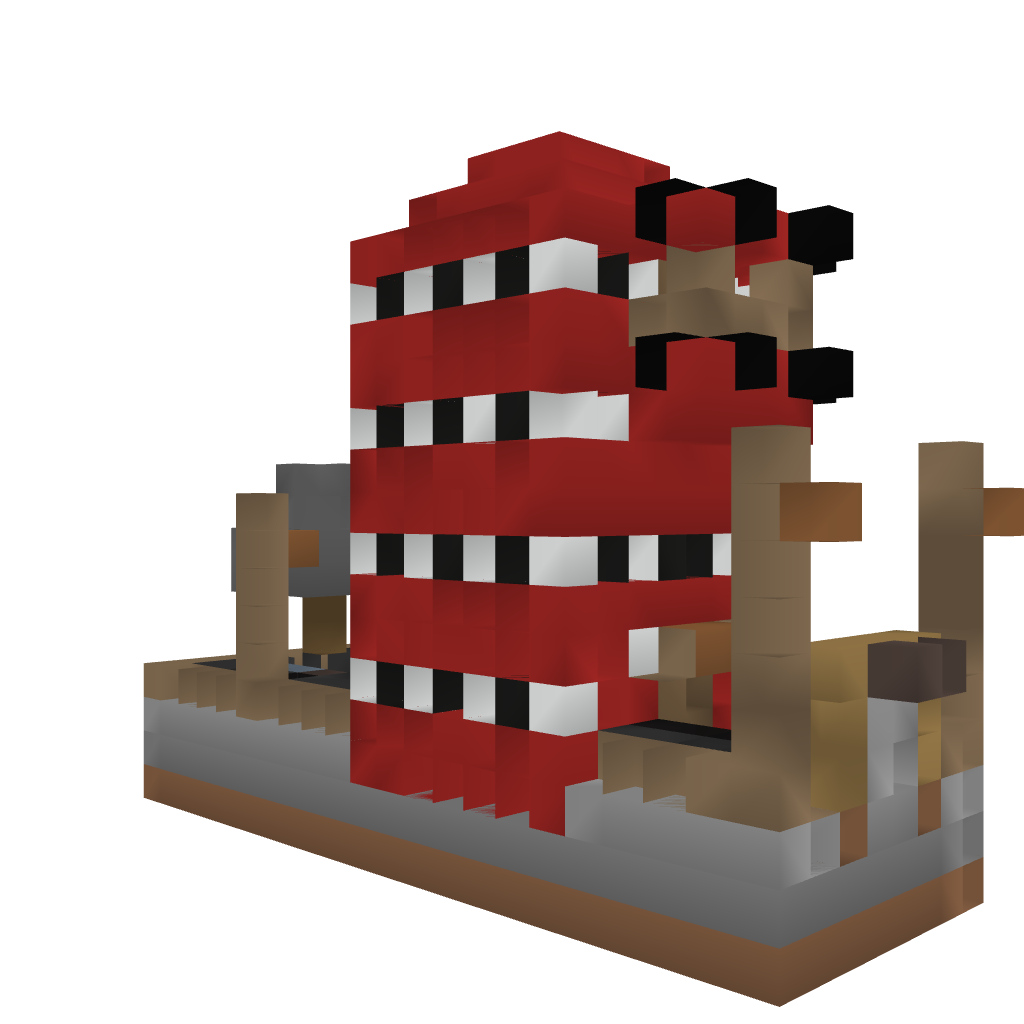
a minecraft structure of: The Minecraft Hotel